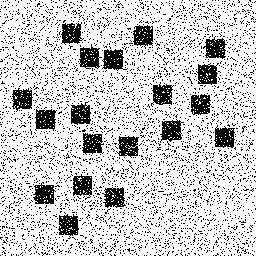
Squares: 19
Triangles: 0
Stars: 0
Total shapes: 19